Question: There is a button in Android Studio (Check attached image) , but it's always disabled, how can I enabled it?

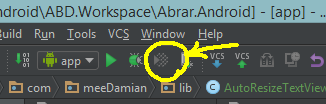
Answer: You need to run a "junit" run configuration, like this one

Only apply when you pass your unit tests